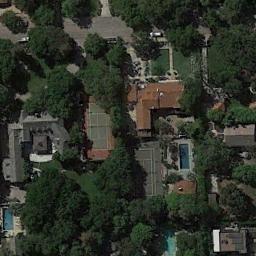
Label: tennis_court